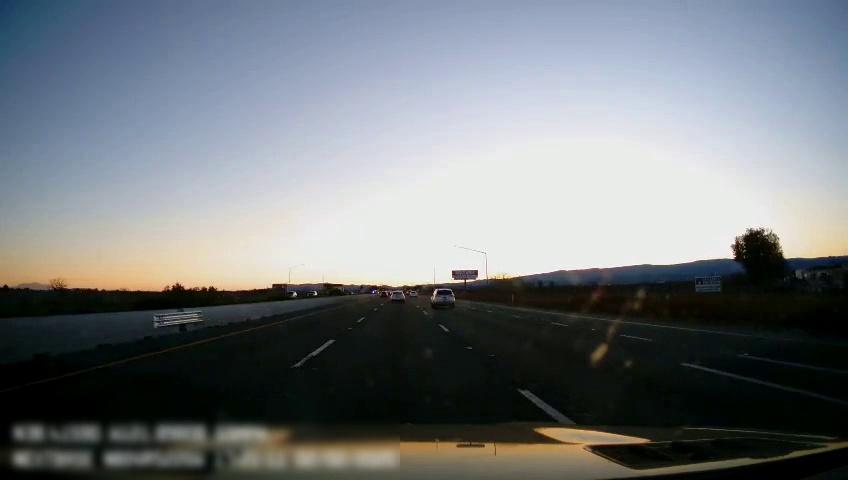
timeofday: Day
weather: Sunny
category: Drivable Space
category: Vehicles | Car
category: Vehicles | SUV
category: Vehicles | Car
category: Vehicles | Car
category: Lanes | Current Lane
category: Lanes | Current Lane
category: Lanes | Alternate Lane
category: Lanes | Alternate Lane
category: Lanes | Alternate Lane
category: Lanes | Alternate Lane
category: Traffic | Signs
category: Traffic | Signs